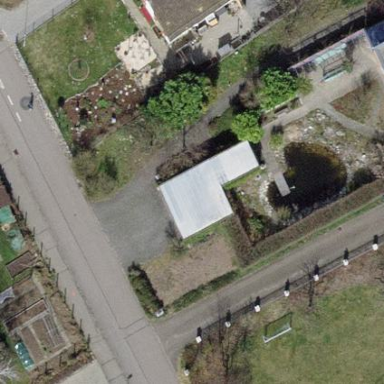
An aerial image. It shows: Carport structure.